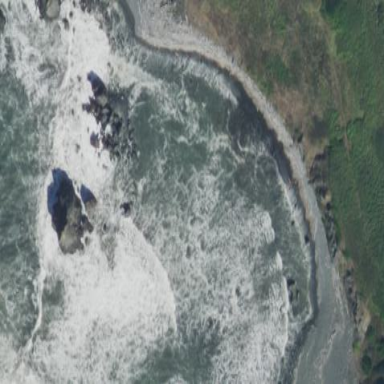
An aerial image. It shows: Natural rock reef.